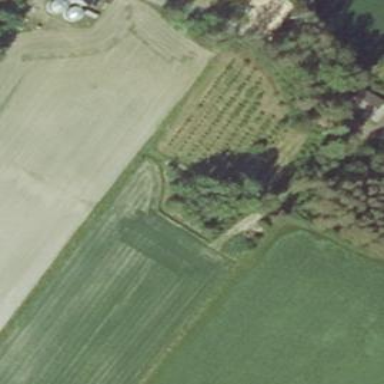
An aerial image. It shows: Orchard.